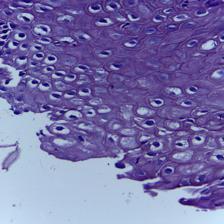
Diagnosis: OSCC